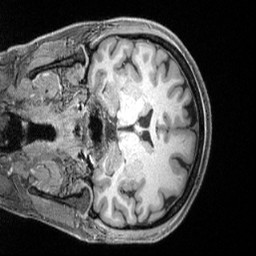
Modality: T1w
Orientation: coronal
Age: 39
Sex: female
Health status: ill
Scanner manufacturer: siemens
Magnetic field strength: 3 T
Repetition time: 2.4 s
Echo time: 0.00222 s